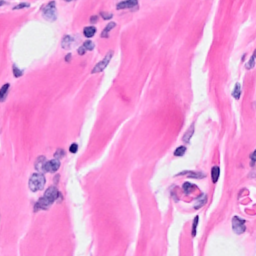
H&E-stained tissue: Breast